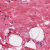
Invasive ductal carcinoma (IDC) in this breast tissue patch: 0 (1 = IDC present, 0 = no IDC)